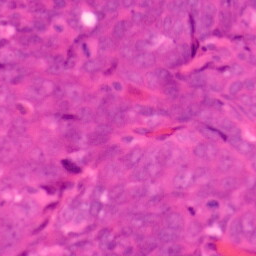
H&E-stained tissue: Colon